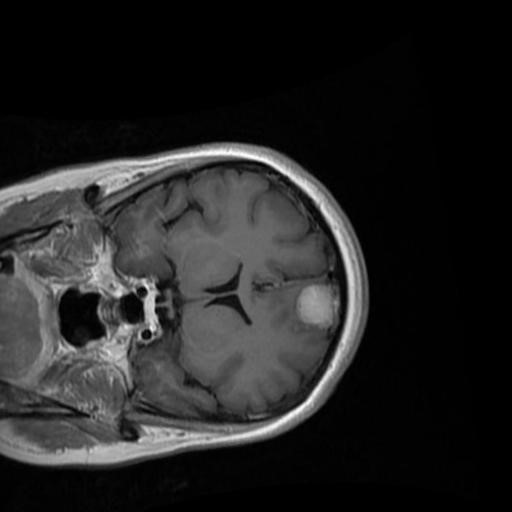
Label: brain_menin